Question: I am trying to show a pop up screen in my LibGdx based Android Game. While doing so I have to blur of apply grey color to the background screen which is inactive while showing the popup.
As of now To achieve this I have created a texture with the black background and alpha 70 %. This texture is drawn on top of the main background and hence it is achieved.
But the above approach need a Texture of big size same as the main background. It adds weight of the App and to the render method as well.
Kindly help me a suitable approach.
Sample picture of my requirement is shown below. This is the effect I want in LibGdx not in specific to android

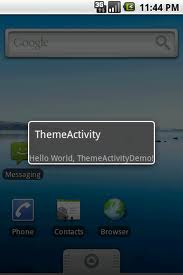
Answer: Your texture can be a 1x1 white image that you stretch to fill the screen. (White so it is more versatile.) And if you don't want to fool with calculating how to stretch it relative to where the camera is, you can do this:
'''
private static final Matrix4 IDT = new Matrix4();
batch.setProjectionMatrix(camera.combined);
batch.begin();
//draw stuff in background
batch.setProjectionMatrix(IDT);
batch.setColor(0, 0, 0, 0.7f);
batch.draw(singlePixelTexture, -1, -1, 2, 2); //coordinates and size of the screen when identity projection matrix is used
batch.setProjectionMatrix(camera.combined);
//draw your front window
batch.end();
'''
However, you could also leave the projection matrix alone and instead calculate where and how big the background should be to fill the screen with the existing matrix:
'''
float camX = camera.position.x;
float camY = camera.position.y;
float camWidth = camera.viewportWidth;
float camHeight = camera.viewportHeight;
batch.setProjectionMatrix(camera.combined);
batch.begin();
//draw stuff in background
batch.setColor(0, 0, 0, 0.7f);
batch.draw(singlePixelTexture, camX - camWidth/2, camY - camHeight/2, camWidth, camHeight);
//draw your front window
batch.end();
'''
And FYI, although a large texture does use more memory and load time, it does not slow down rendering unless it is drawn shrunk down without mip mapping.
---
Edit: How to generate single pixel texture at runtime:
'''
singlePixelPixmap = new Pixmap(1, 1, Pixmap.Format.RGBA8888);
singlePixelPixmap.setColor(1, 1, 1, 1);
singlePixelPixmap.fill();
PixmapTextureData textureData = new PixmapTextureData(singlePixelPixmap, Pixmap.Format.RGBA8888, false, false, true);
singlePixelTexture = new Texture(textureData);
singlePixelTexture.setFilter(TextureFilter.Nearest, TextureFilter.Nearest);
'''
Note that the pixmap must be disposed in the 'dispose' method, but you don't want to do it earlier than that, or the texture cannot automatically reload if there is a GL context loss.